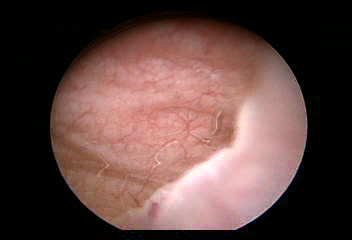
Modality: WLC
Class: Normal mucosa
Bladder cancer association: No